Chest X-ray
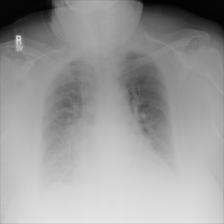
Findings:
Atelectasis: negative
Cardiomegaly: negative
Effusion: positive
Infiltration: negative
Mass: negative
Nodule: negative
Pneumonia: negative
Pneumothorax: negative
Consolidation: negative
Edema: positive
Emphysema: negative
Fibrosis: negative
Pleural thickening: negative
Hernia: negative